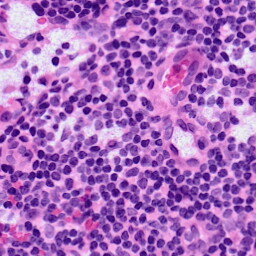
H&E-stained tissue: LymphNode